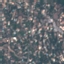
Land use / land cover: Residential